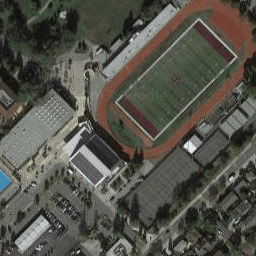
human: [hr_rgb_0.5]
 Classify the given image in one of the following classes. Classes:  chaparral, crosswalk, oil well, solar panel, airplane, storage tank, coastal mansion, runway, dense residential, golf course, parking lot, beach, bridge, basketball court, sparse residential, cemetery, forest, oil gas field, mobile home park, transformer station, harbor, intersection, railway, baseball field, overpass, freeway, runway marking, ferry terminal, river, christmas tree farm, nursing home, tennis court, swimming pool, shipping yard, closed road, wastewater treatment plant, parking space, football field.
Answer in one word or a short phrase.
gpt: football field